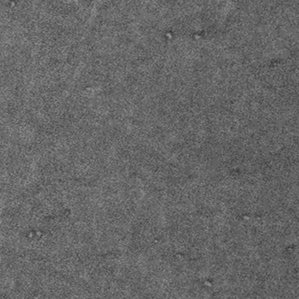
Label: frost